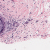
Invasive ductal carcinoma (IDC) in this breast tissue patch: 0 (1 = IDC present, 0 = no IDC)